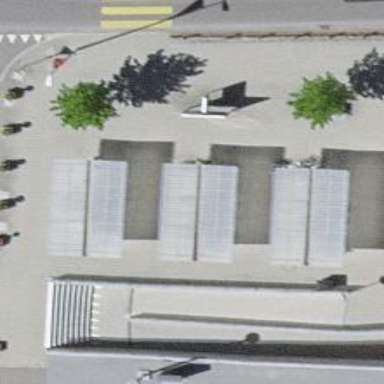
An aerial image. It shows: Bicycle parking area.